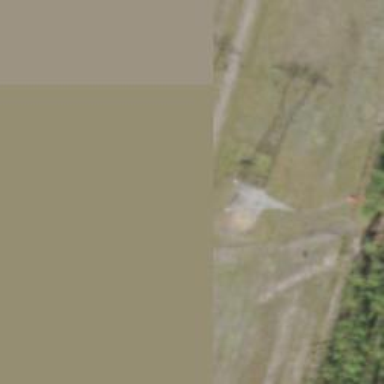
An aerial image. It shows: Lattice structure tower used for power distribution.